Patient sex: M
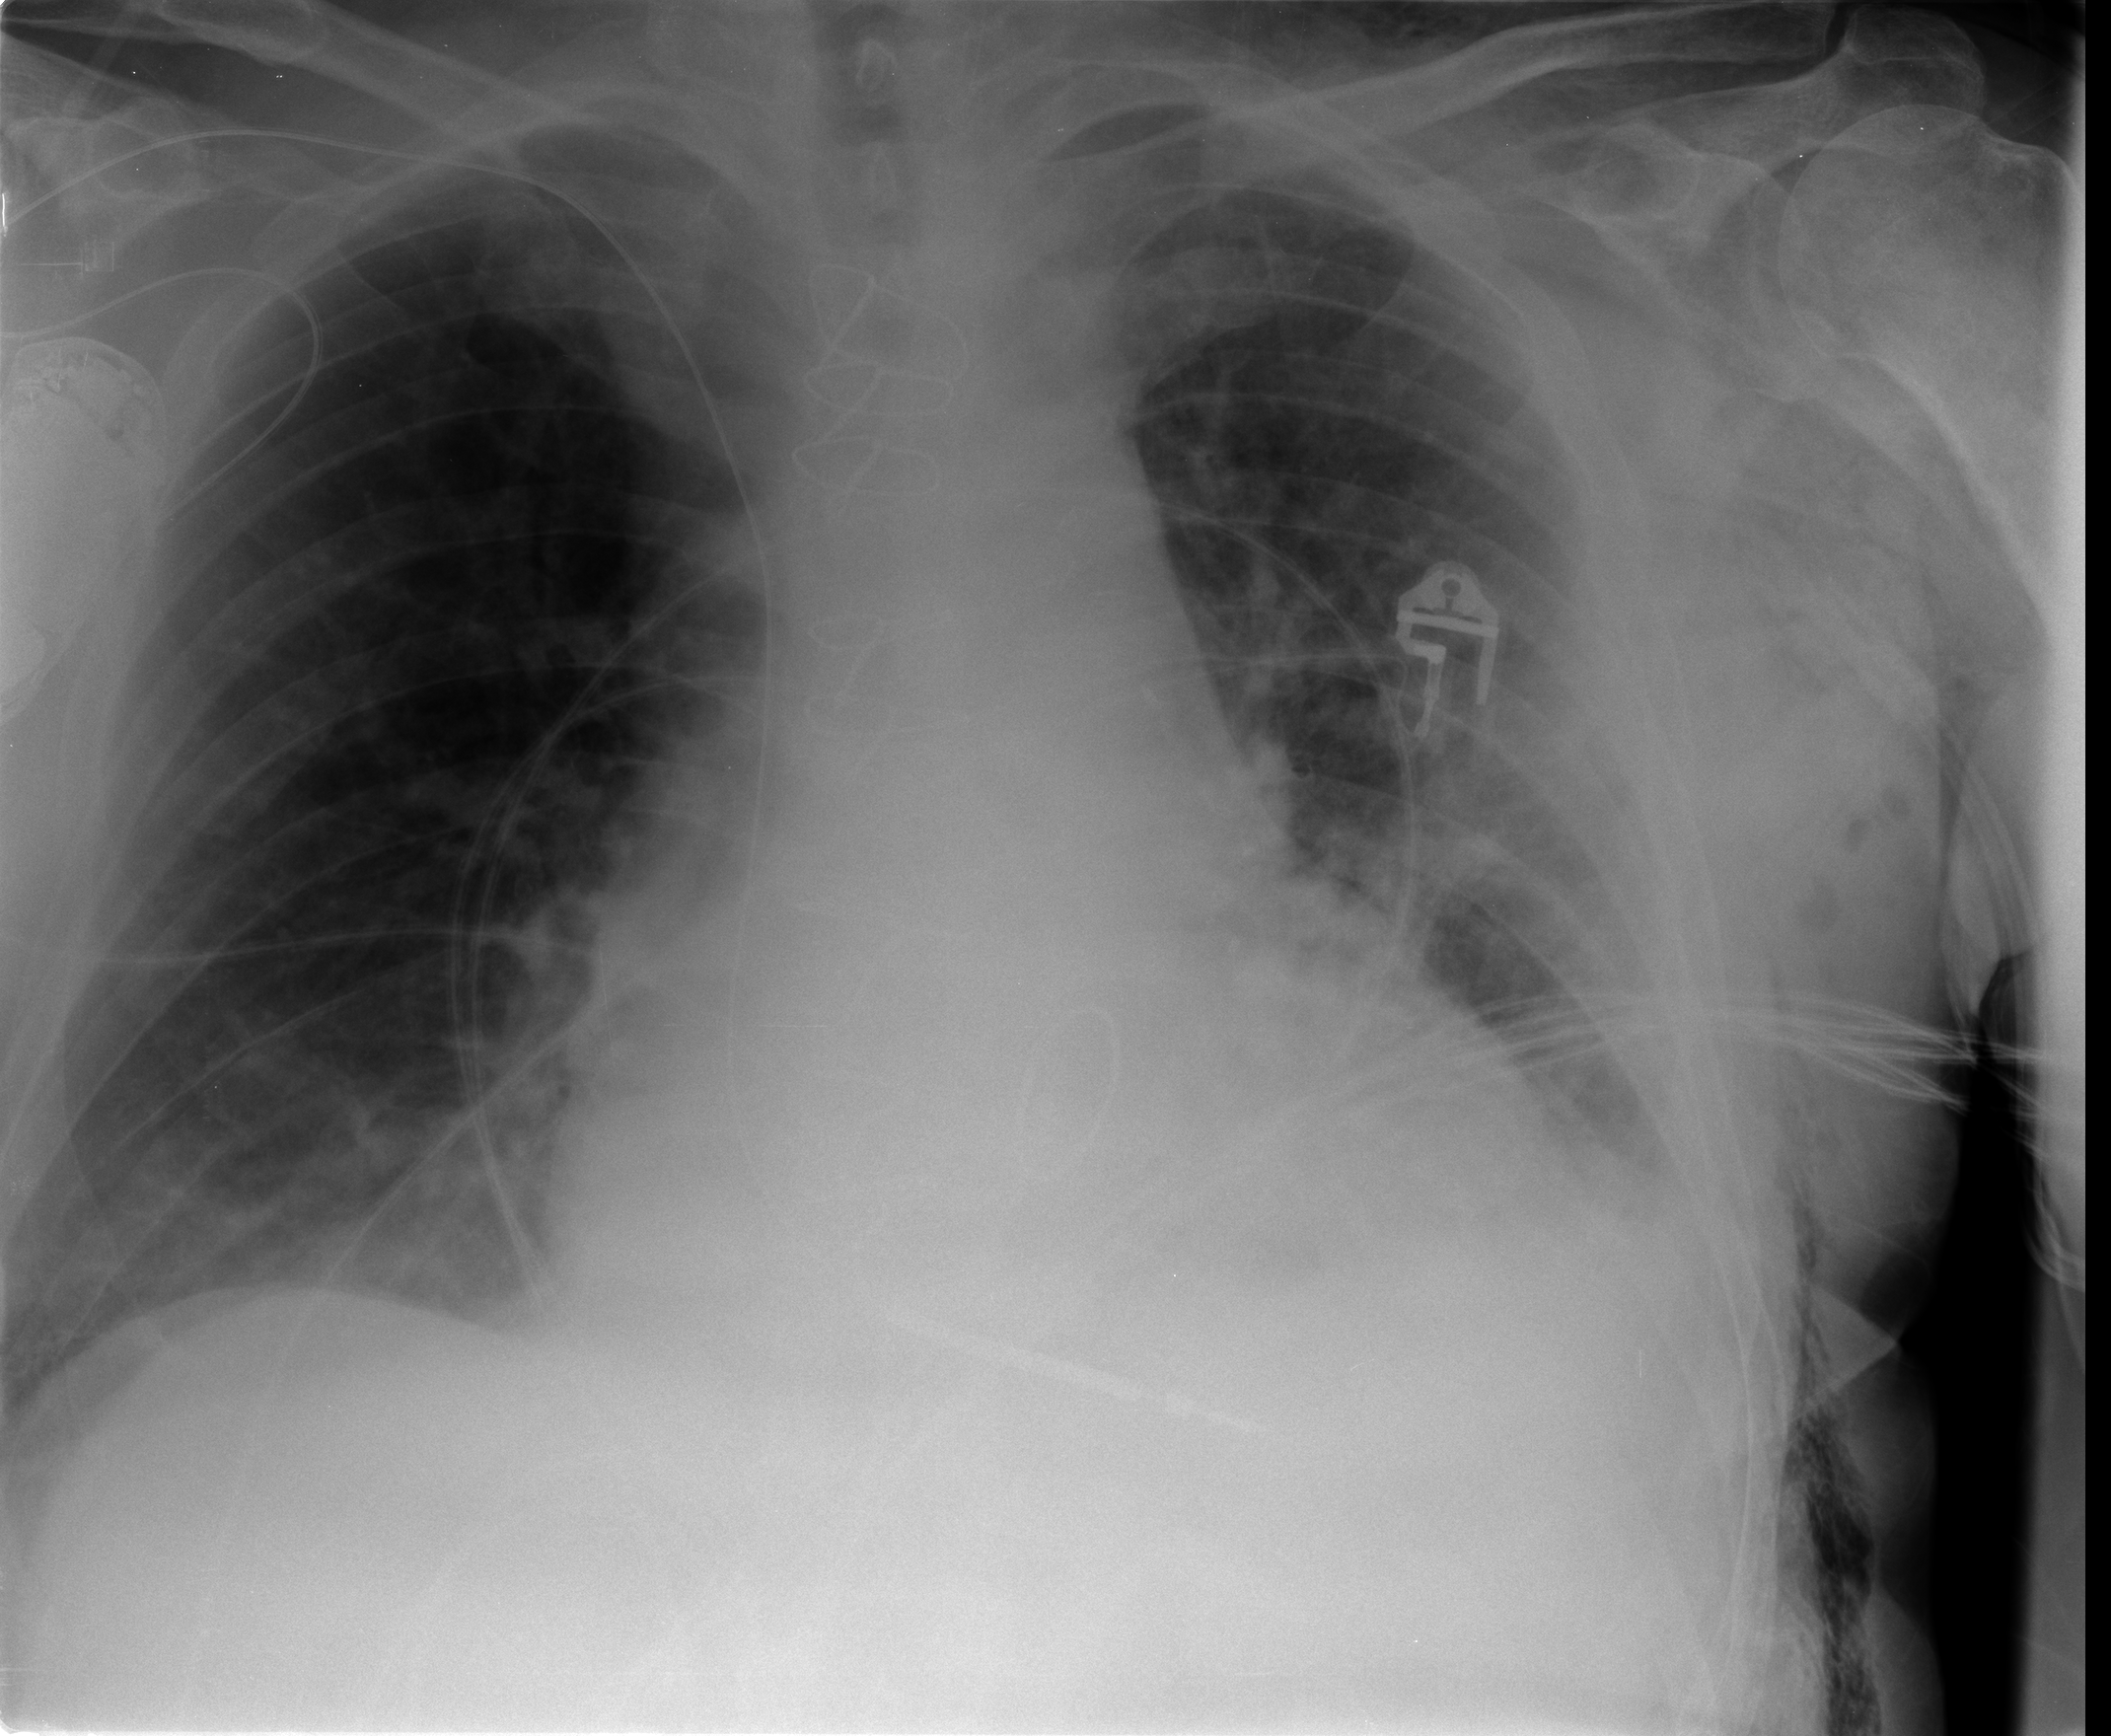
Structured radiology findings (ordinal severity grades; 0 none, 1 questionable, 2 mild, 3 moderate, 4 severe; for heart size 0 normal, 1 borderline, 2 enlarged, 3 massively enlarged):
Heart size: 2
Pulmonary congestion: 2
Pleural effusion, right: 0
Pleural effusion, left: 2
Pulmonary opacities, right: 0
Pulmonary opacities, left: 2
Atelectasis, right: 2
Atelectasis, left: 2